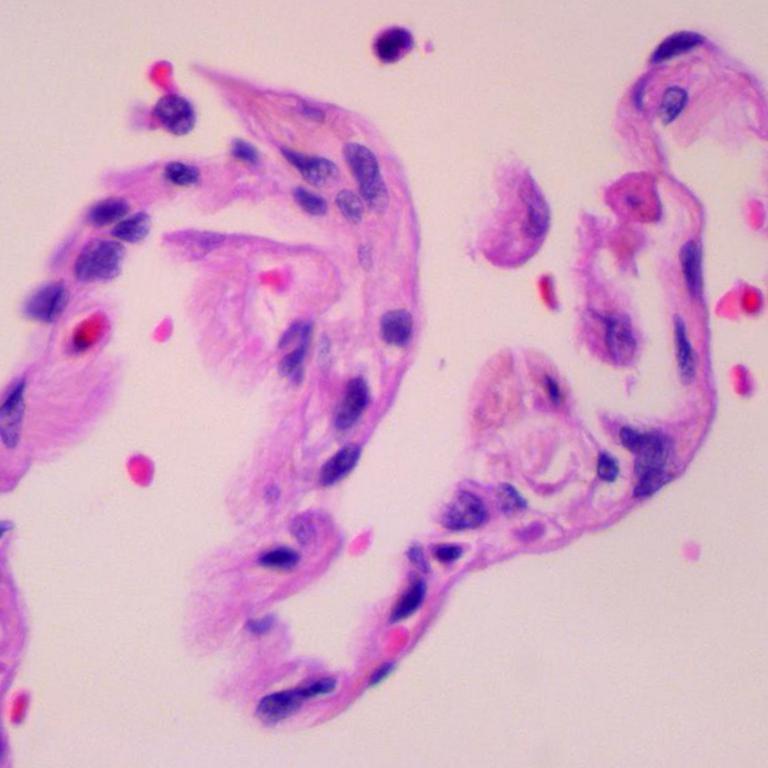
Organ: lung
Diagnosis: benign